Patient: sex F, age 68
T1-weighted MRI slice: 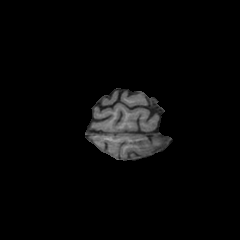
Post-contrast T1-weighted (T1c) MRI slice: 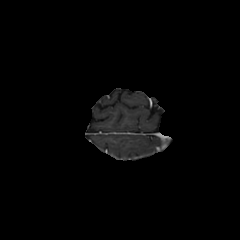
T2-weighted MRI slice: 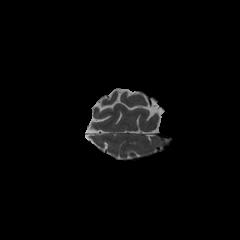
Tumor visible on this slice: no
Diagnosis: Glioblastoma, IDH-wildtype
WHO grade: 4